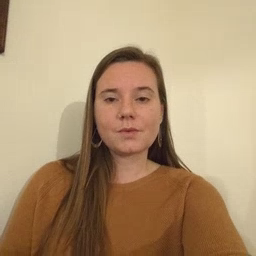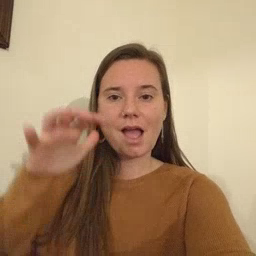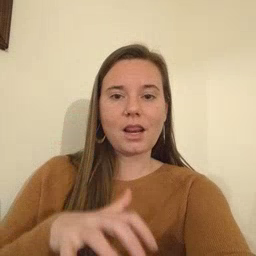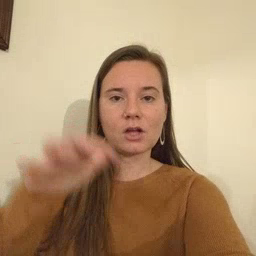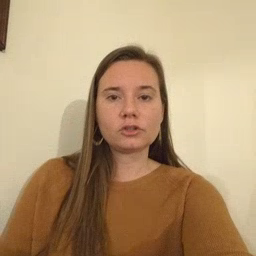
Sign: alligator